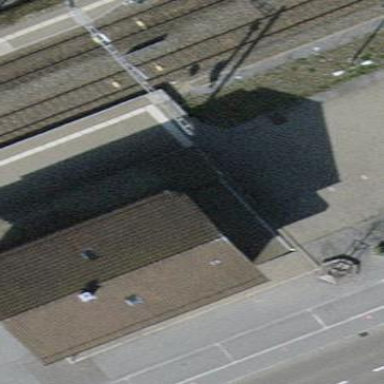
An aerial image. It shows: View of roof of building.